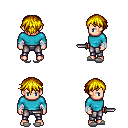
a pixel art fantasy rpg character, male body template, human, light skin, teal long-sleeve shirt, metal pants, blonde short bangs hairstyle, white cloth bandages, white slippers, dagger, four views (front, back, left, right), 2x2 character sprite sheet, small pixel art, hard edges, no anti-aliasing